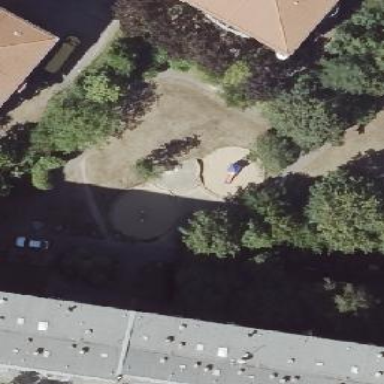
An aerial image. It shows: Playground area for leisure land.